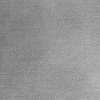
Atmospheric dust classification: dusty